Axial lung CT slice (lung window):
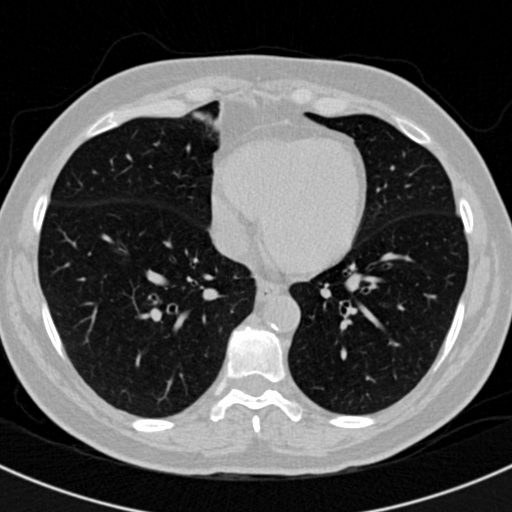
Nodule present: no